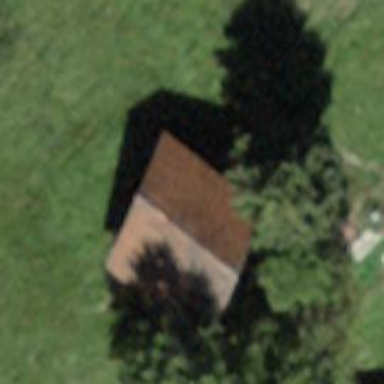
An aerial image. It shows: Barn.